Question: I am working on desktop app in WPF and I want to follow the MVVM pattern. I have my view ready and it was time to do a viewmodel. But for some reason i can't bind viewmodel to the view.
I have tried this in XAML of the view:
'''
<Window x:Class="MainWindow"
xmlns="http://schemas.microsoft.com/winfx/2006/xaml/presentation"
xmlns:x="http://schemas.microsoft.com/winfx/2006/xaml"
xmlns:d="http://schemas.microsoft.com/expression/blend/2008"
xmlns:mc="http://schemas.openxmlformats.org/markup-compatibility/2006"
xmlns:xctk="http://schemas.xceed.com/wpf/xaml/toolkit"
mc:Ignorable="d"
Title="" Height="626" Width="1200" Background="#FFDEDF1A"
DataContext="ViewModels/MainViewModel">
'''
Didn't work so i tried this in the class of View:
'''
public MainWindow()
{
this.DataContext = new MainViewModel();
InitializeComponent();
}
'''
But it doesn't work either... I tried to look it up on the internet but everyone is doing the same thing.
ViewModel:
'''
class MainViewModel : INotifyPropertyChanged
{
public string BindingTest { get; set; }
public event PropertyChangedEventHandler PropertyChanged;
public void OnPropertyChanged(string propertyName) => PropertyChanged?.Invoke(this, new PropertyChangedEventArgs(propertyName));
public MainViewModel()
{
BindingTest = "test";
}
}
'''
And how I binded the property:
'''
<TextBlock Text="{Binding Path= BindingTest}" Padding="10"/>
'''
This is how my files look:

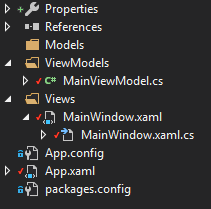
Answer: If you want to set the DataContext in XAML, you should do something like this:
'''
<Window x:Class="MainWindow"
xmlns="http://schemas.microsoft.com/winfx/2006/xaml/presentation"
xmlns:x="http://schemas.microsoft.com/winfx/2006/xaml"
xmlns:d="http://schemas.microsoft.com/expression/blend/2008"
xmlns:mc="http://schemas.openxmlformats.org/markup-compatibility/2006"
xmlns:xctk="http://schemas.xceed.com/wpf/xaml/toolkit"
xmlns:viewModels="clr-namespace:AssemblyName.ViewModels"
mc:Ignorable="d"
Title="" Height="626" Width="1200" Background="#FFDEDF1A">
<Window.DataContext>
<viewModels:MainViewModel />
</Window.DataContext>
<!-- Your Code Here... -->
</Window>
'''
Change the to your project name.